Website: bh-photo
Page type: account-selection
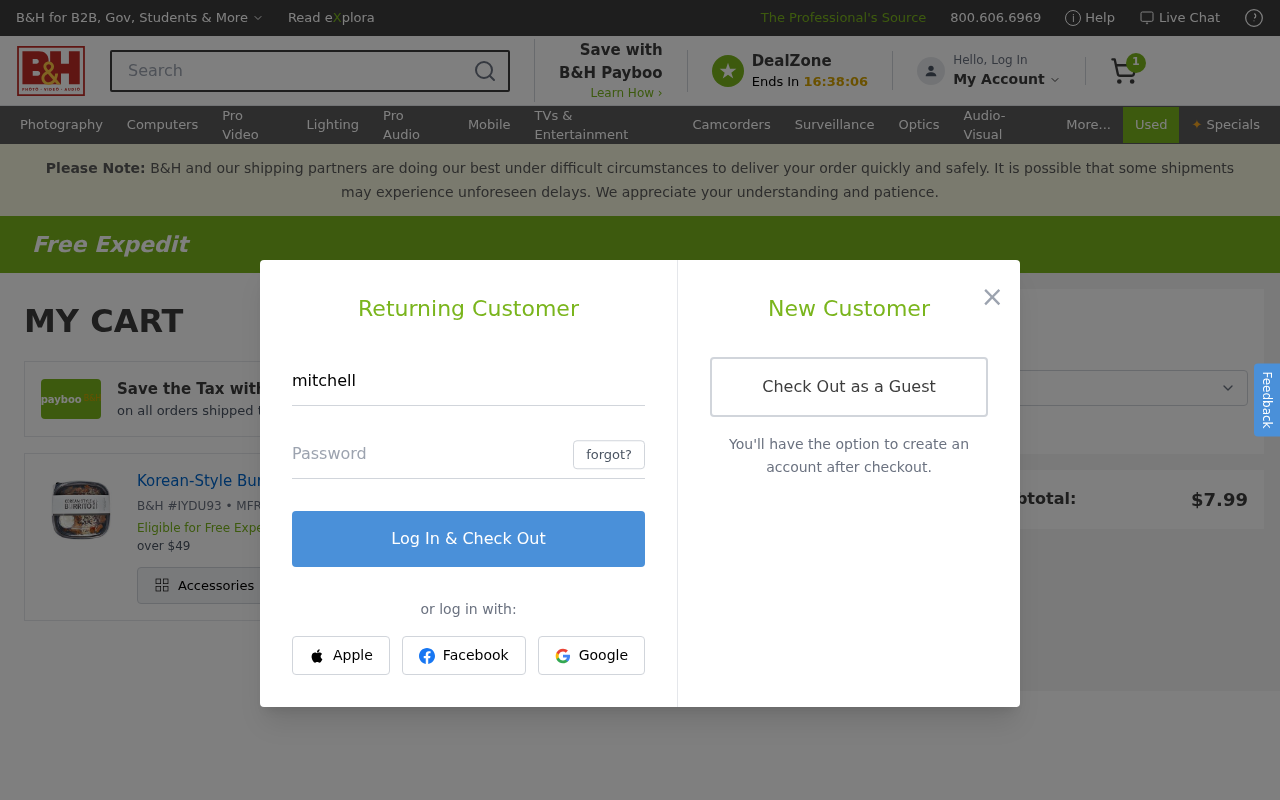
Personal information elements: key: PII_EMAIL
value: mitchell.lopez@gmail.com
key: PII_POSTCODE
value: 89712
Product elements: key: PRODUCT1_NAME
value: Korean-Style Burrito Bowl with Pork
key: PRODUCT1_QUANTITY
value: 1
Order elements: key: ORDER_NUM_ITEMS
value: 1
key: ORDER_SUBTOTAL
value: $7.99
Search elements: key: HEADER_SEARCH
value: Search
Other elements: key: BH_ITEM_NUMBER
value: IYDU93
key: MFR_NUMBER
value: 80988Y